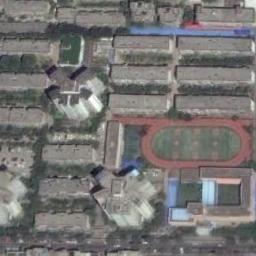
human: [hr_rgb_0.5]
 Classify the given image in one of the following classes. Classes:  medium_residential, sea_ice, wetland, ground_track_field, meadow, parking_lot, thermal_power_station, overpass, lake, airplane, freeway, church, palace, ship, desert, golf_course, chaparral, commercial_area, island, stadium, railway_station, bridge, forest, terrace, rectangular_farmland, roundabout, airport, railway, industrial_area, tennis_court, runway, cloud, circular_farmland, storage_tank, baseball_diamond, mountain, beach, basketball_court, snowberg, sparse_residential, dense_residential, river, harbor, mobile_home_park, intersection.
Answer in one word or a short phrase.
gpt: ground_track_field